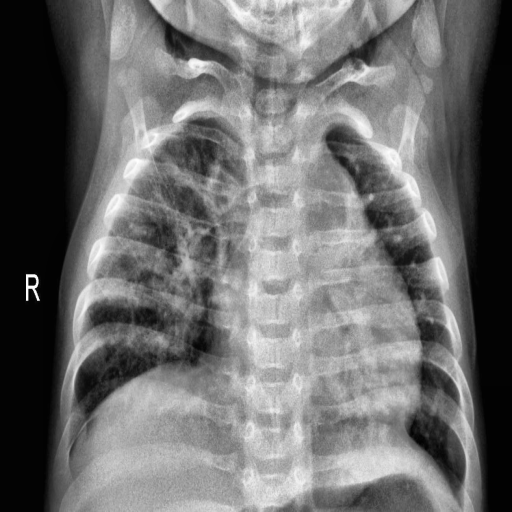
Finding: PNEUMONIA